【题型】填空题　【知识点】解析几何　【难度】medium
已知点$A(4,5)$，点$B$在$x$轴上，点$C$在$2x-y+2=0$上，则$\triangle ABC$的周长最小值为\underline{\qquad\qquad}，此时点$C$的坐标为\underline{\qquad\qquad}.
【解答】
\noindent \textbf{【答案】} $4\sqrt{10}$ \quad $(1,4)$
\noindent \textbf{【详解】} 解：如图所示：

\noindent 设点$A$关于$x$轴的对称点为$A_2(x_2, y_2)$，点$A$关于直线$l:2x-y+2=0$的对称点为$A_1(x_1, y_1)$，
\noindent 连接$A_1A_2$交$l$于点$C$，交$x$轴于点$B$，则此时$\triangle ABC$的周长取最小值，且最小值为$|A_1A_2|$。
\noindent $\because A_1$与$A$关于直线$l:2x-y+2=0$对称，
\noindent $\therefore \begin{cases}
\dfrac{y_1-5}{x_1-4} \cdot 2 = -1 \\
2 \cdot \dfrac{x_1+4}{2} - \dfrac{y_1+5}{2} + 2 = 0
\end{cases}$，解得$\begin{cases}
x_1 = 0 \\
y_1 = 7
\end{cases}$，$\therefore A_1(0,7)$，
\noindent $\because A_2$与$A$关于$x$轴对称，$\therefore A_2(4,-5)$，
\noindent 此时直线$A_1A_2$的方程为$y-7 = \dfrac{-5-7}{4-0}(x-0)$即$y = -3x+7$
\noindent 由$\begin{cases}
y = -3x+7 \\
2x-y+2 = 0
\end{cases}$解得$\begin{cases}
x = 1 \\
y = 4
\end{cases}$即$C(1,4)$
\noindent $\therefore \triangle ABC$的最小周长$|A_1A_2| = \sqrt{4^2+12^2} = 4\sqrt{10}$，此时$C$点的坐标为$(1,4)$；
\noindent 故答案为：$4\sqrt{10}$；$(1,4)$。
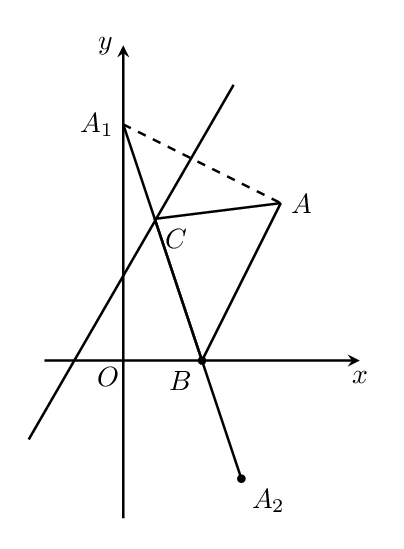